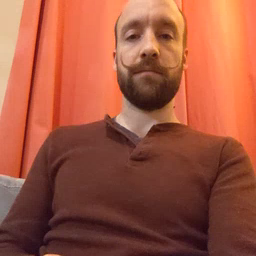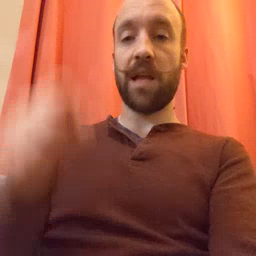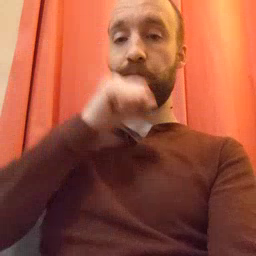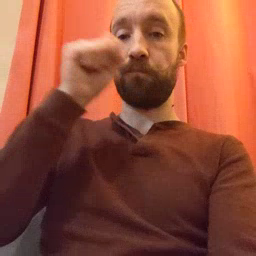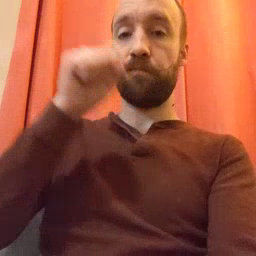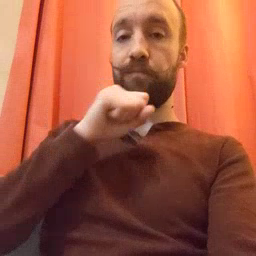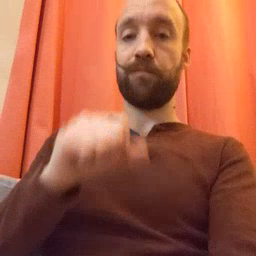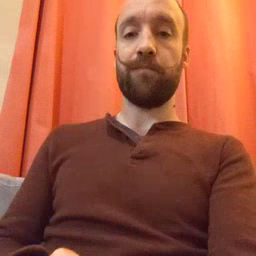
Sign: icecream